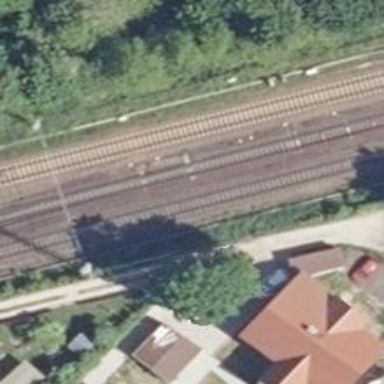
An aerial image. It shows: Railway with electrified contact lines.